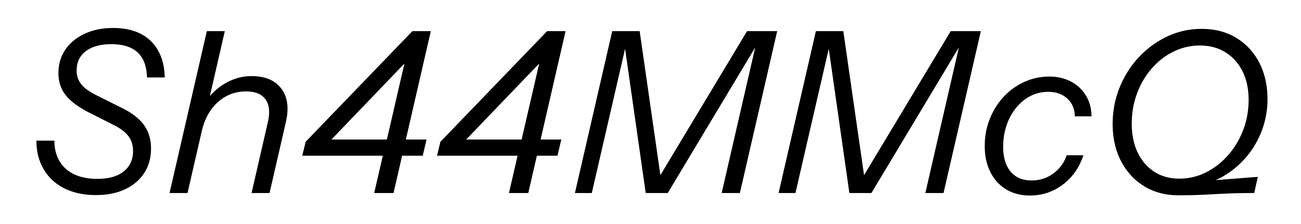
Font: InstrumentSans-Italic_Italic